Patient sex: F
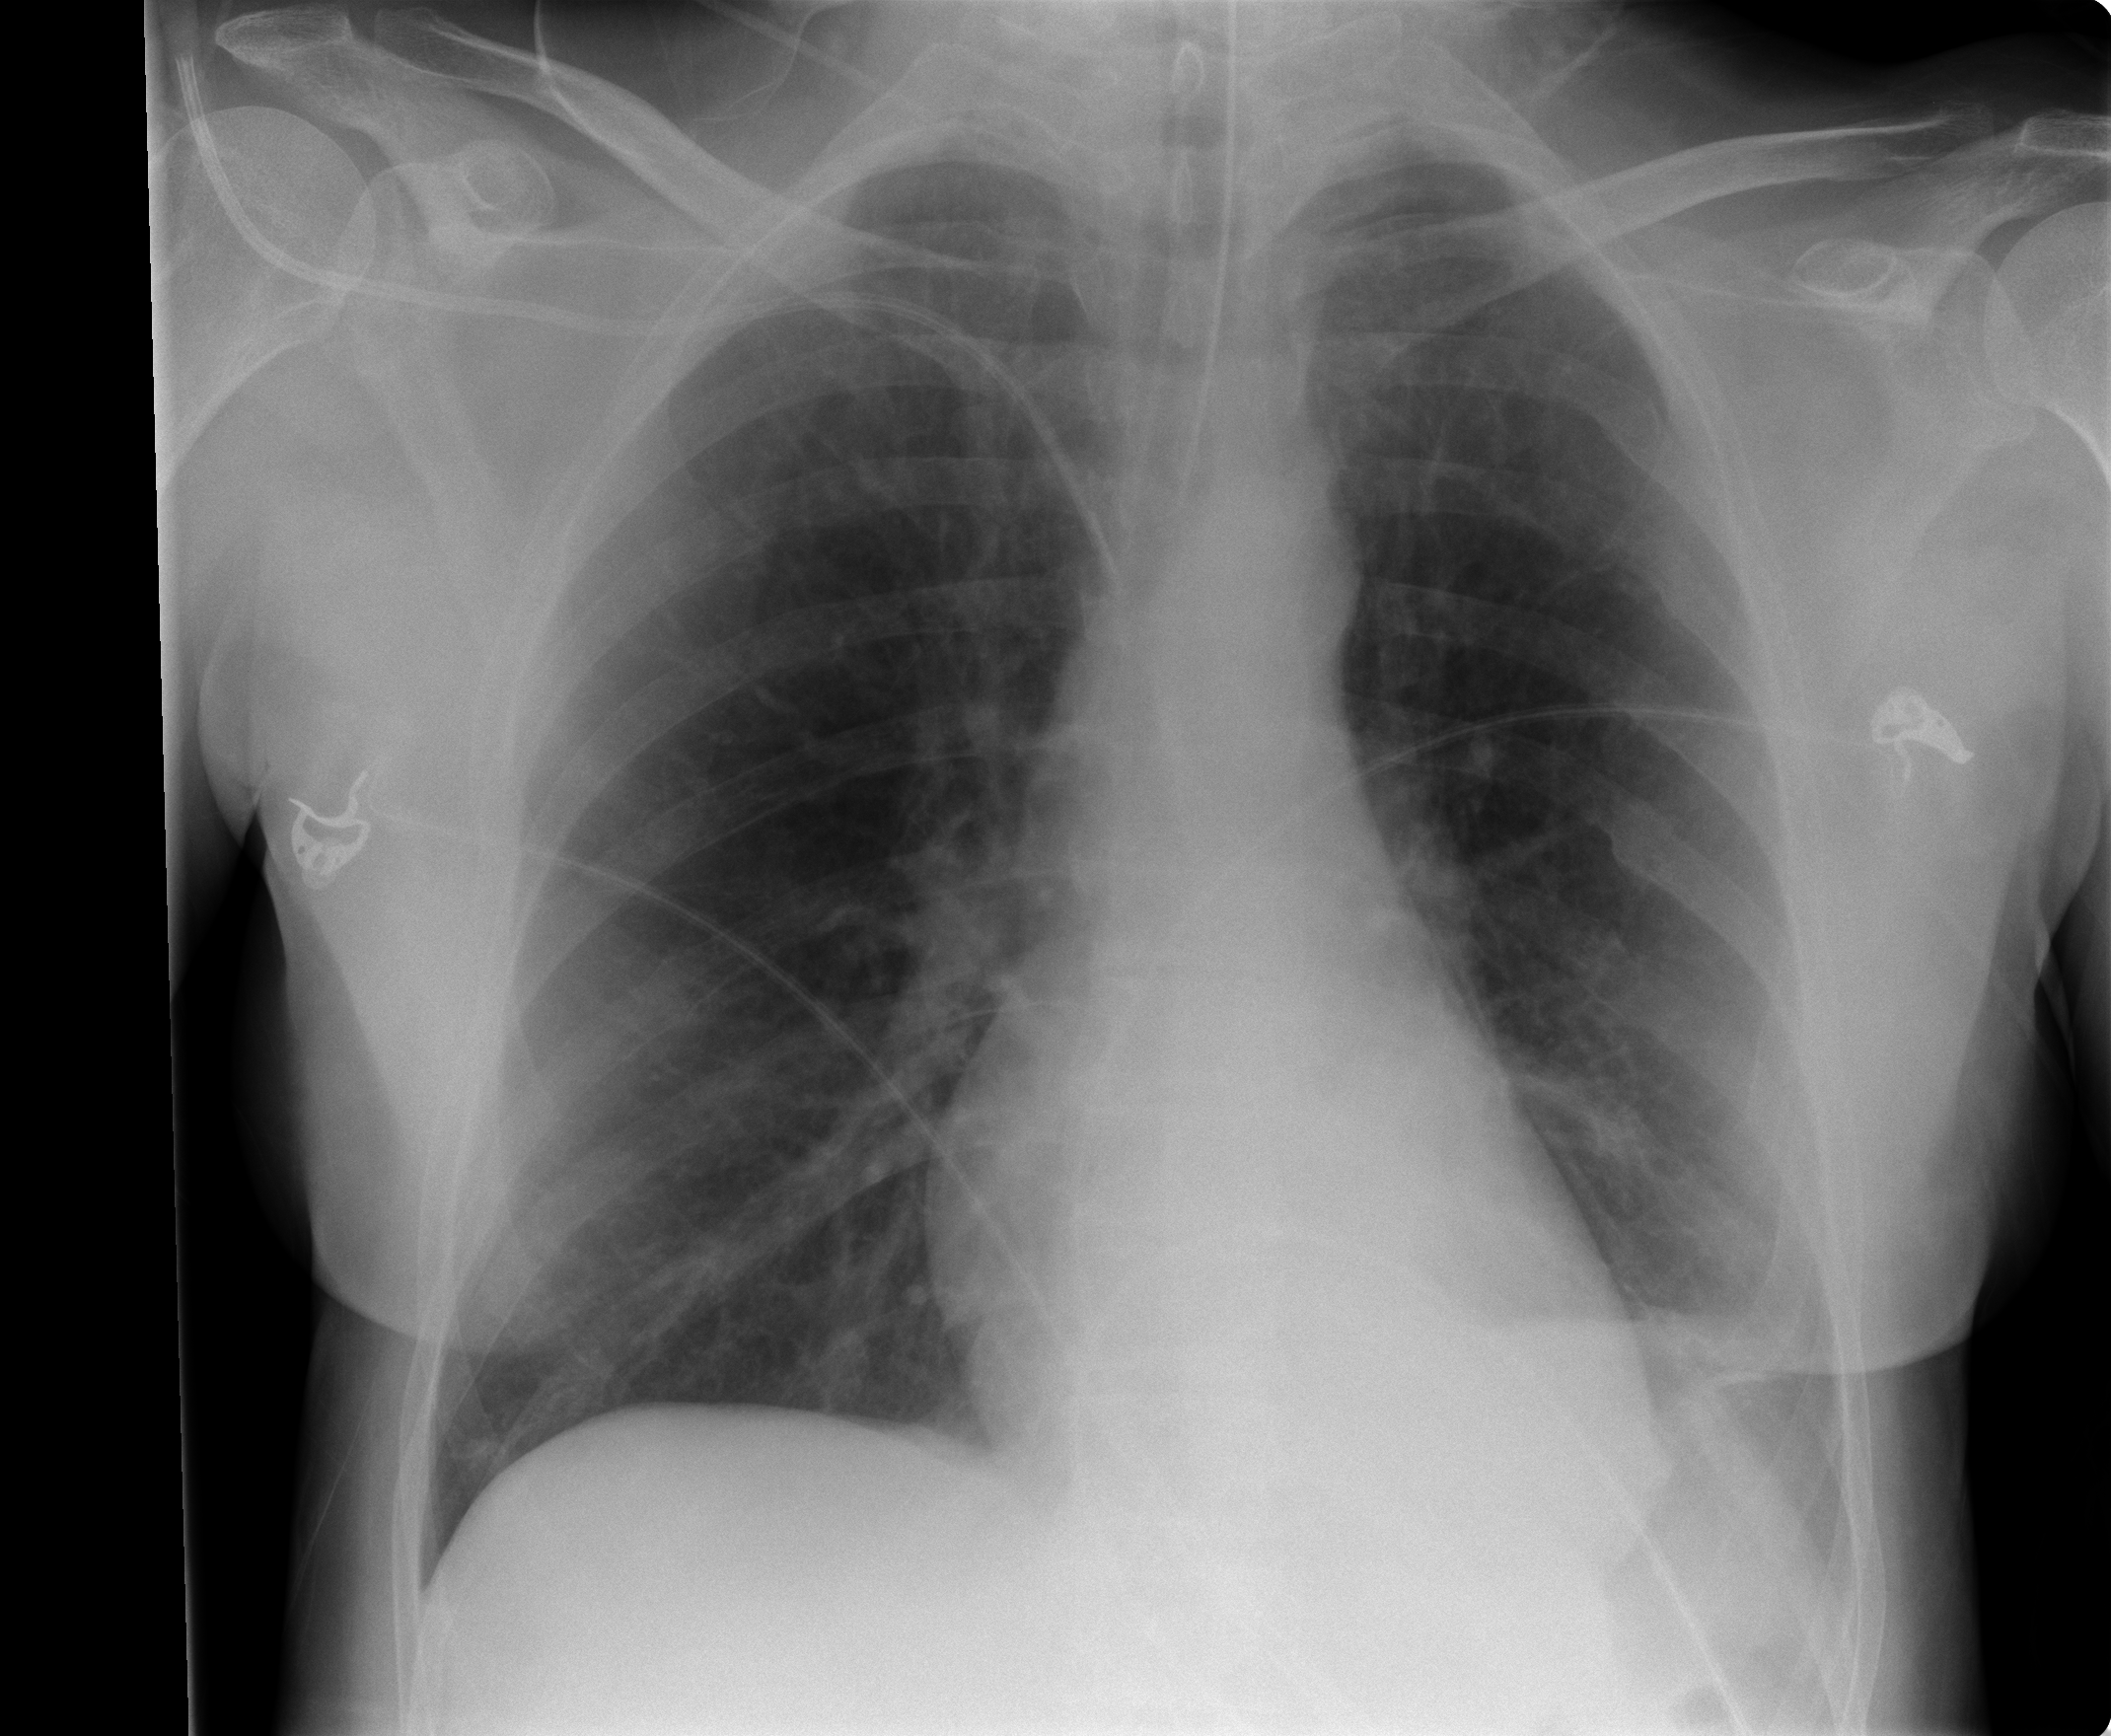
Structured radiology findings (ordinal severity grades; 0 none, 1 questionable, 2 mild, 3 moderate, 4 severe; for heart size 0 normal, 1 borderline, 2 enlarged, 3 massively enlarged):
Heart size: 0
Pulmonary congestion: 0
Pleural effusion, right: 0
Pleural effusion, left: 2
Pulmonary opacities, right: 0
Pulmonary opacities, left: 0
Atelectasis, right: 0
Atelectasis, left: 2